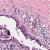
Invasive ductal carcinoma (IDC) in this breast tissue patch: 0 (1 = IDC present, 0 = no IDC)